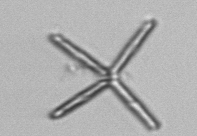
Label: Thalassionema